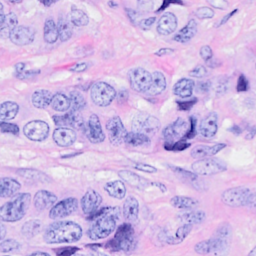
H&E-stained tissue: Breast